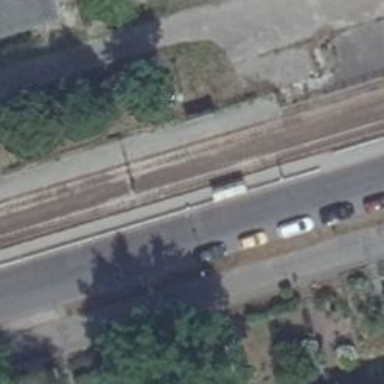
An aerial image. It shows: Shelter for public transport.